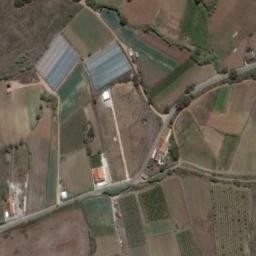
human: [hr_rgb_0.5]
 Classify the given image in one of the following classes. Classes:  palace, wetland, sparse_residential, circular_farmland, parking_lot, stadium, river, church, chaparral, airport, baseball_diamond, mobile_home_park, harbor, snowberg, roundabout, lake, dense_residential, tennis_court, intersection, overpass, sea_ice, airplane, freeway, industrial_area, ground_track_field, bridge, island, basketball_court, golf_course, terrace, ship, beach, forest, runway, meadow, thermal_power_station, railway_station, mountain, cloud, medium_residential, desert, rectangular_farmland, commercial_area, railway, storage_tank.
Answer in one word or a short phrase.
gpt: rectangular_farmland